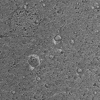
Atmospheric dust classification: not_dusty